Contrast-enhanced CT slice 67 of 91
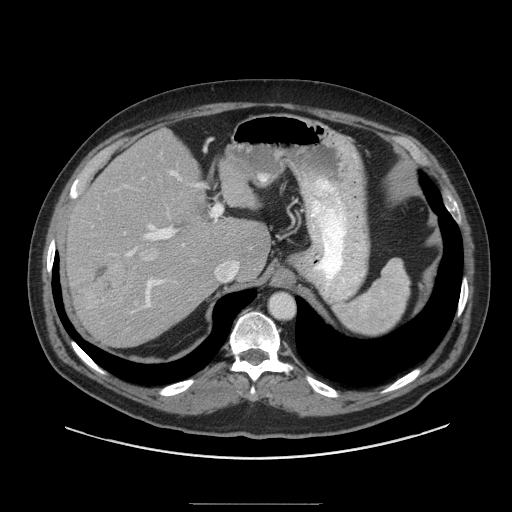
Segmented voxel counts for this case:
Liver: 972020 voxels
Tumor mass: 16877 voxels
Portal vein: 11759 voxels
Abdominal aorta: 5235 voxels